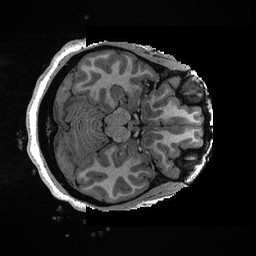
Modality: T1w
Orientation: axial
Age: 35
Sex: female
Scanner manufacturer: ge
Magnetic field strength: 3 T
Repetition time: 0.006952 s
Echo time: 0.00292 s